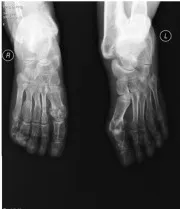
General view and radiographic imaging of the lesion. (E) X-ray images of the patient's upper body and enlarged right arm are shown in the film.
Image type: radiology (x_ray)